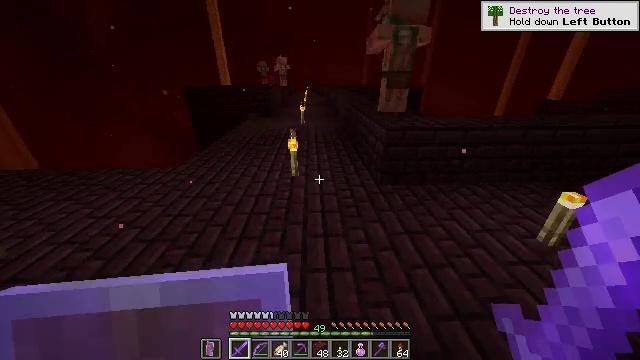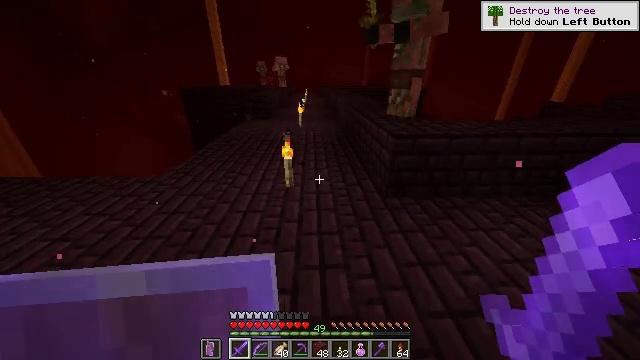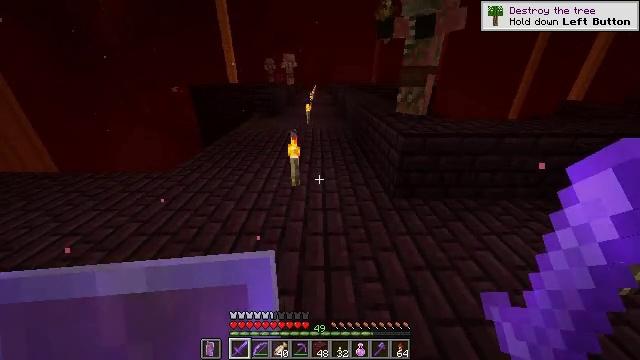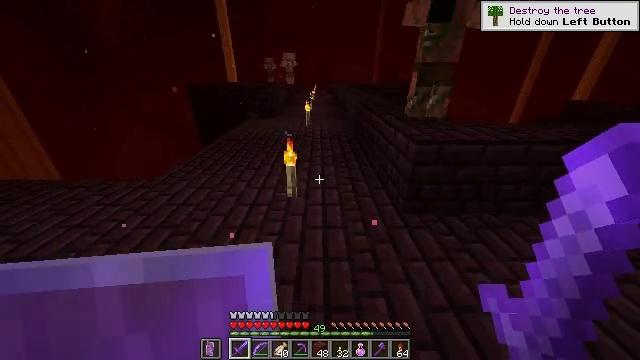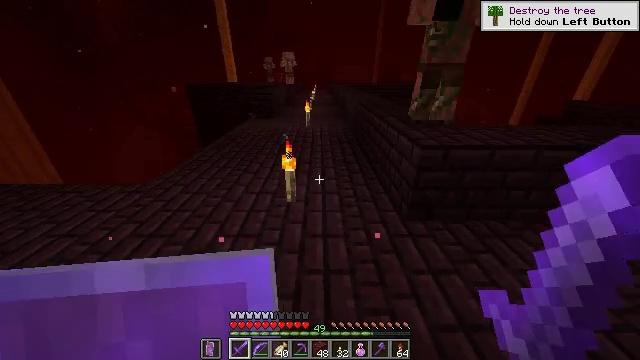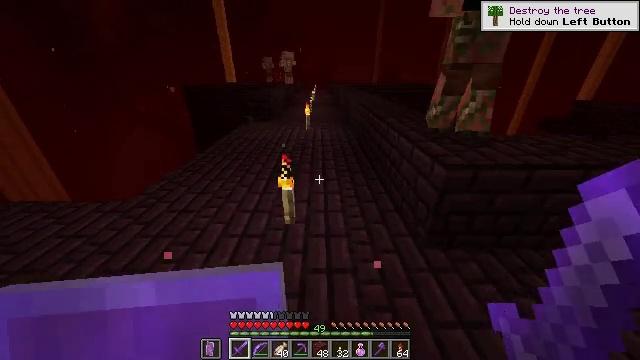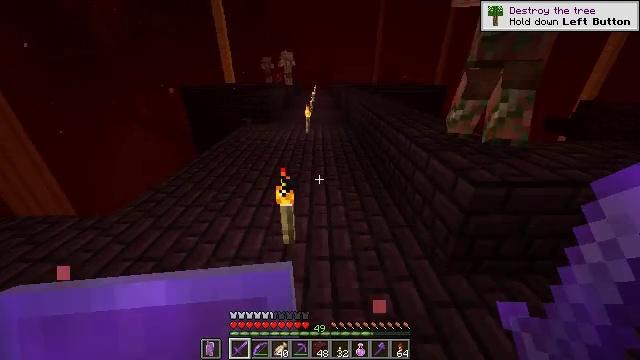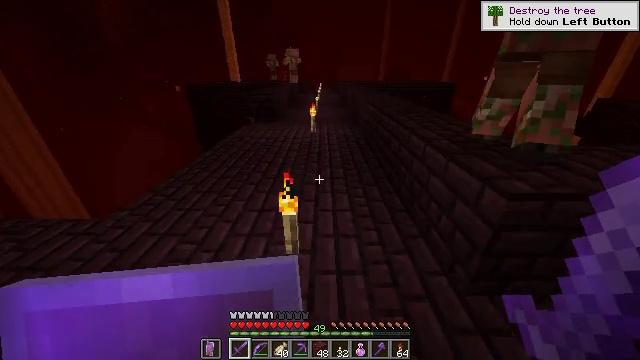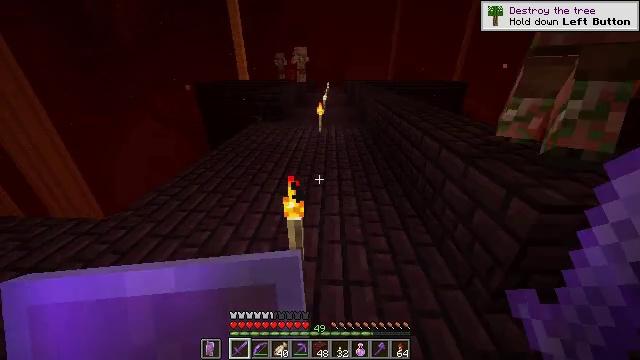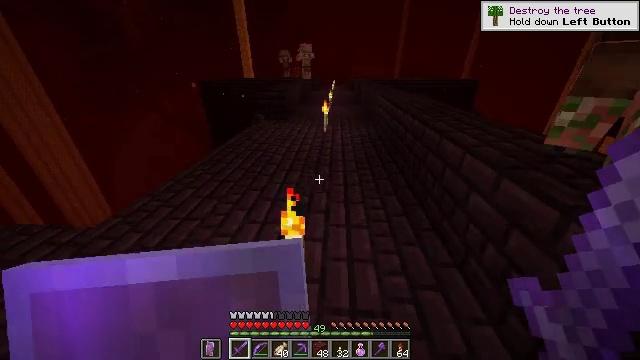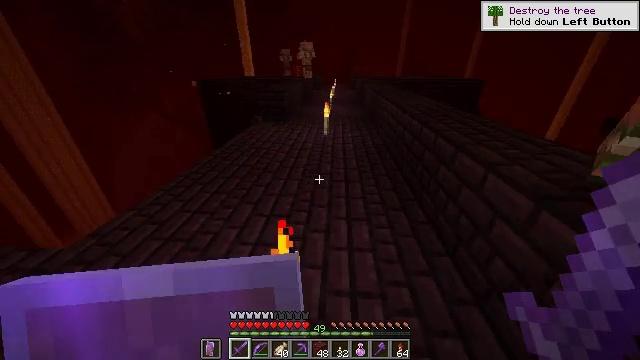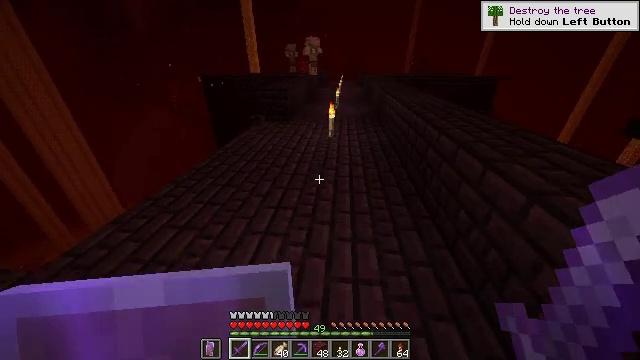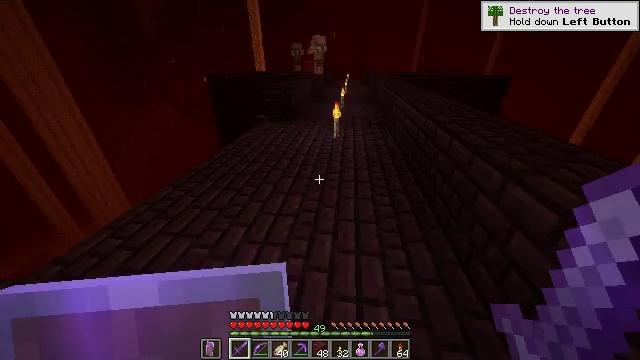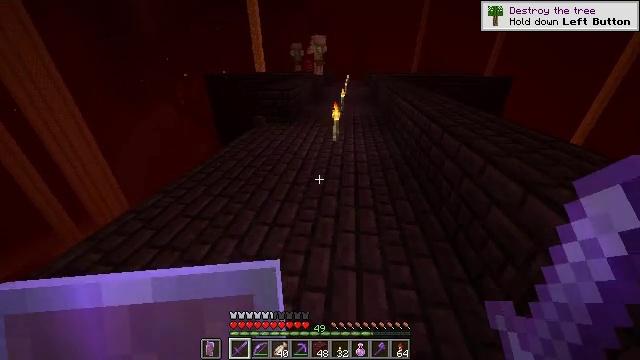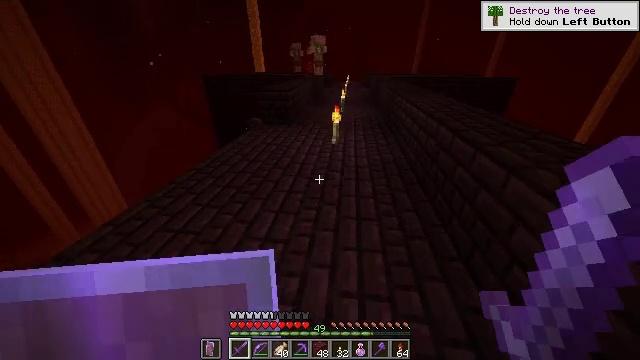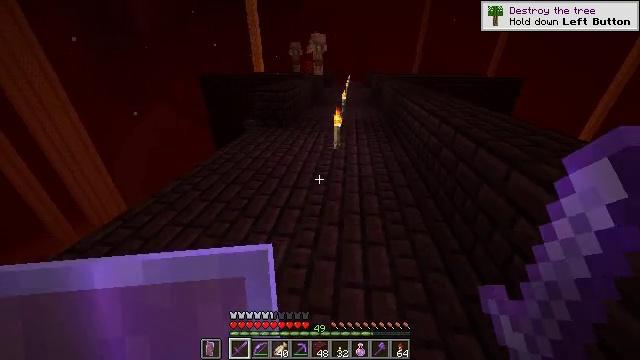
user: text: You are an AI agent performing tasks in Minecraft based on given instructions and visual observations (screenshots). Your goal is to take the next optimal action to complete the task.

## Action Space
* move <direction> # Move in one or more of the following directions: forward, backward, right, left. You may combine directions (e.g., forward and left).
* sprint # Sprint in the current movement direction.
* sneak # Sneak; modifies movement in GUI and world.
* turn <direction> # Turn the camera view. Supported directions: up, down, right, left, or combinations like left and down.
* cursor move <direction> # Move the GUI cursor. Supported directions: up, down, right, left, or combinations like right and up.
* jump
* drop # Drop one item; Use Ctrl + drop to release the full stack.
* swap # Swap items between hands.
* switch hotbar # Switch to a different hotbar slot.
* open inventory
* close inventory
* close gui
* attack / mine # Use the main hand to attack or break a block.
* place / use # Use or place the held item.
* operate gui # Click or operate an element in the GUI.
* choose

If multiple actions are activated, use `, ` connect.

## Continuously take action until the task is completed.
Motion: motion action
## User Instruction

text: Harvest nether bricks from a structure.
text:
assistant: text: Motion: move forward, sprint
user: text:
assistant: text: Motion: move forward, sprint, turn left
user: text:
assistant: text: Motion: move forward, sprint
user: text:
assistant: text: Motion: move forward, sprint
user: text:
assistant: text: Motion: move forward, sprint
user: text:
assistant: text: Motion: move forward, sprint
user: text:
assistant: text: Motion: move forward, sprint, turn left
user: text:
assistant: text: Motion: move forward, sprint, turn left
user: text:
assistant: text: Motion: move forward, sprint, turn left
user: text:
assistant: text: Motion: move forward
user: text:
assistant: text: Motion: move forward, sprint, turn left
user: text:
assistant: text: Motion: move forward, sprint, turn left
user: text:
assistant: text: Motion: move forward, sprint
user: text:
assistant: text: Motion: move forward, sprint
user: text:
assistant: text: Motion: move forward, sprint
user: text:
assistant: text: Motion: move forward, sprint
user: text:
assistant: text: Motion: move forward, sprint
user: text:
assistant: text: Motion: move forward, sprint
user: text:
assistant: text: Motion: move forward, sprint
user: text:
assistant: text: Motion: move forward, sprint
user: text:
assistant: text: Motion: move forward, sprint
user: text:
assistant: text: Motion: move forward, sprint, turn left
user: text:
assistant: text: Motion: move forward, sprint, turn left
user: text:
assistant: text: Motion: move forward
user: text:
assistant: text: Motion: move forward
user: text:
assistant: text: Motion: no_op
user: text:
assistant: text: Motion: no_op
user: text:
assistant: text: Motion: no_op
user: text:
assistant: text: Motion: sneak
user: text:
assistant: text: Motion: sneak